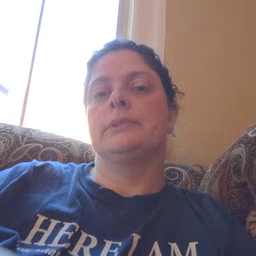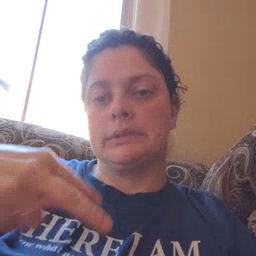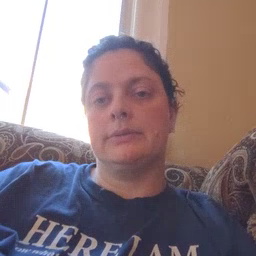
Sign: dance